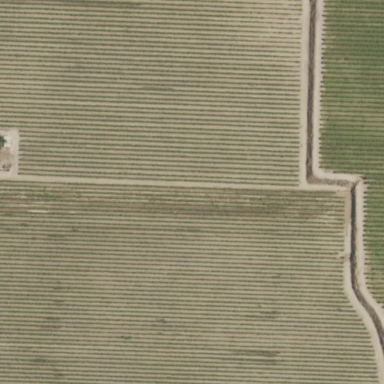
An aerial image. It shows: Vineyard.